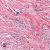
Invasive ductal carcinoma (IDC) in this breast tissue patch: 1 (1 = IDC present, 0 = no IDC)